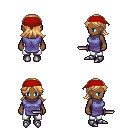
a pixel art fantasy rpg character, female body template, human, dark skin, chain tabard jacket, white pants, light blonde loose hair, red bandana, metal boots, dagger, four views (front, back, left, right), 2x2 character sprite sheet, small pixel art, hard edges, no anti-aliasing